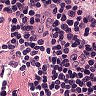
Metastatic tissue present: no